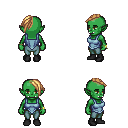
a pixel art fantasy rpg character, female body template, orc, green skin, blue vest, teal pants, light blonde long mohawk hairstyle, bracelets, black shoes, four views (front, back, left, right), 2x2 character sprite sheet, small pixel art, hard edges, no anti-aliasing